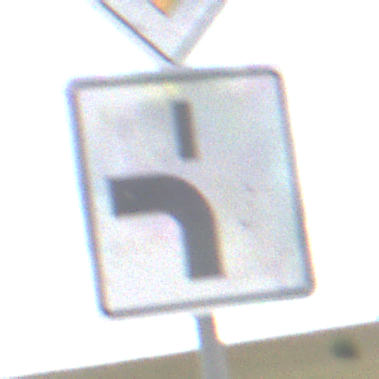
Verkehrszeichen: VerlaufVorfahrtsstrasse5
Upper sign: Vorfahrtsstrasse
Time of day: Midday
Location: Outdoor (Nature)
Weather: PartlyCloudy
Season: NotSpecified
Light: Natural